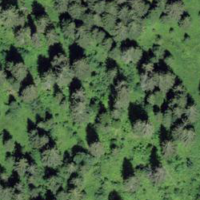
EUNIS habitat code: 43
Species observed at this site:
Equisetum sylvaticum